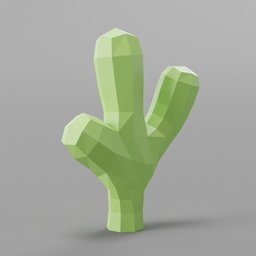
Label: nature